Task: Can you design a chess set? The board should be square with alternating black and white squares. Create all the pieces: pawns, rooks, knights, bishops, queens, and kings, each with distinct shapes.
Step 1175:
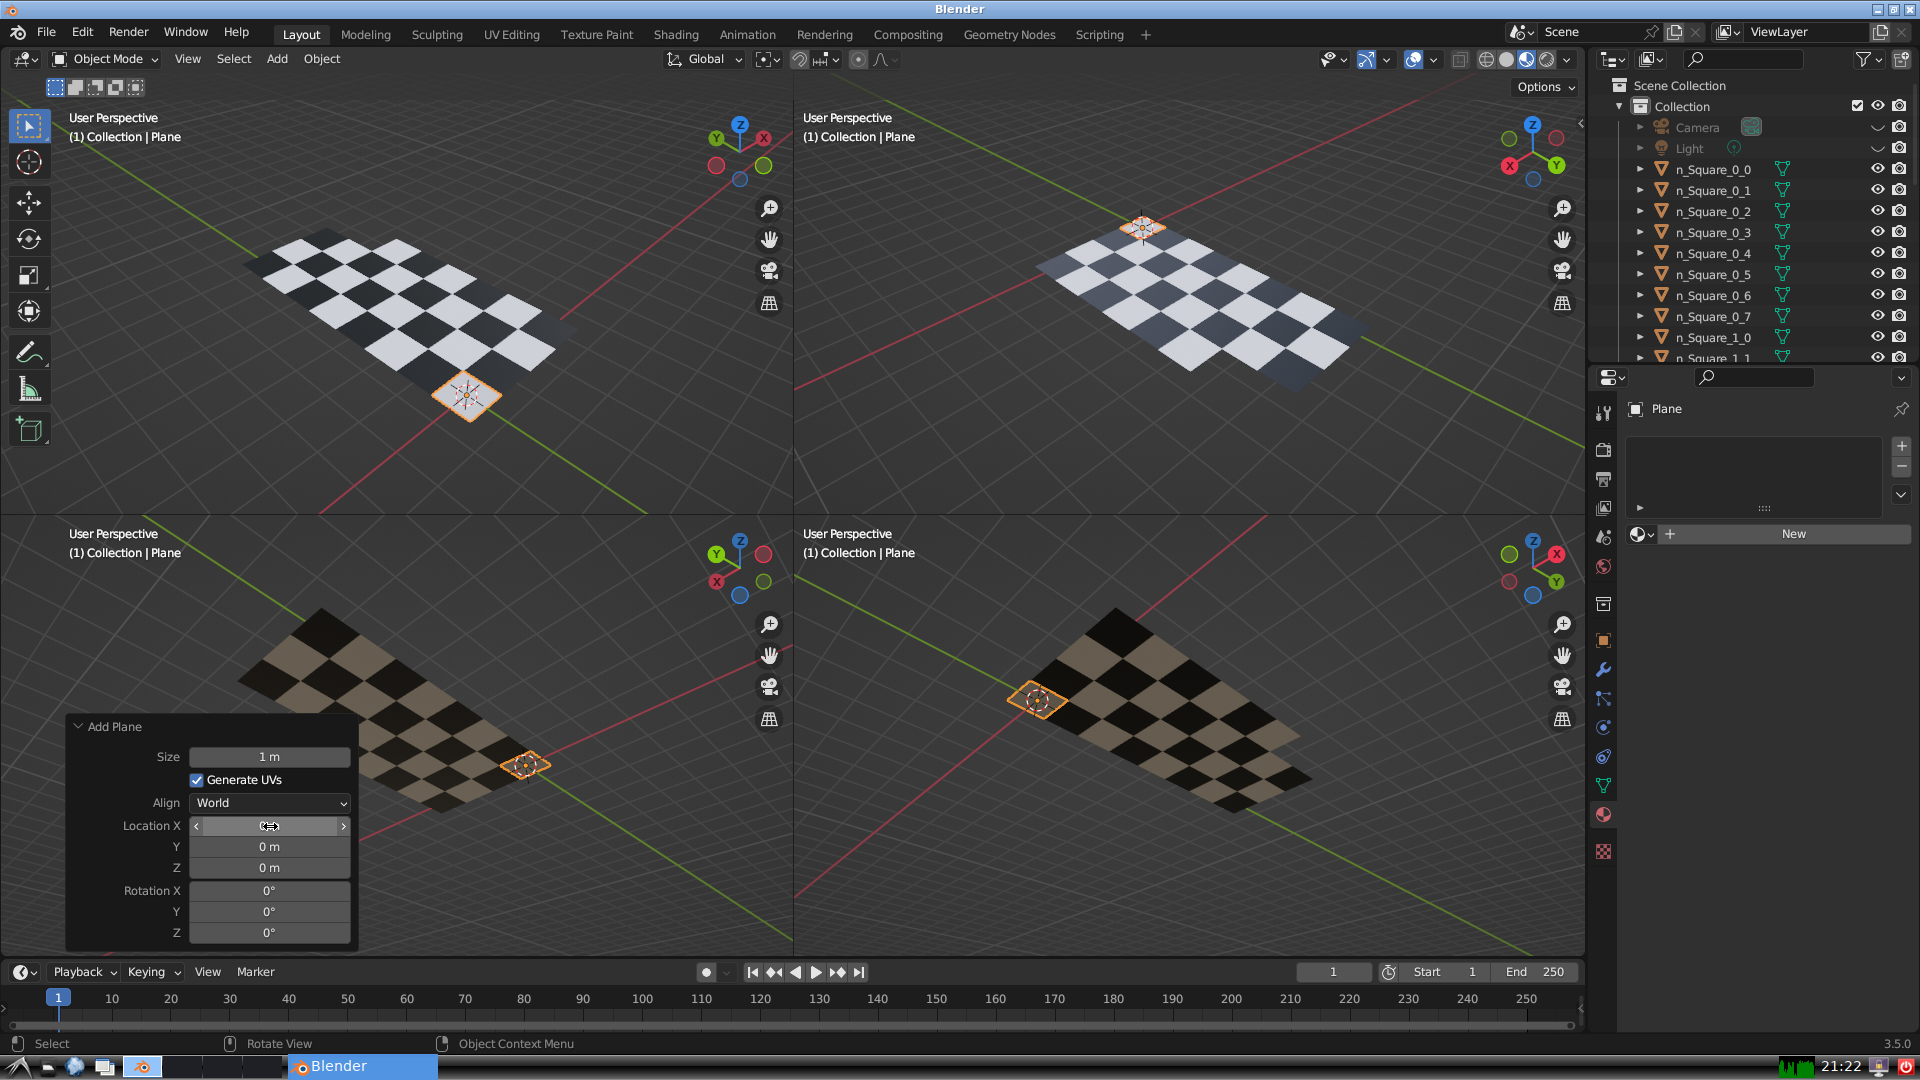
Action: click: no